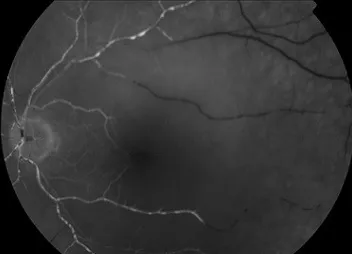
Fundus fluoresce in angiography. 180seconds from injection: multiple intra-arterial emboli with delayed opacification of distal branches.
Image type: ophthalmic_imaging (ophthalmic_angiography)